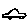
Label: car